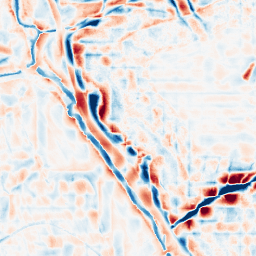
Category: wavelet
Decomposition family: wavelet_biorthogonal
Decomposition parameters: wavelet: bior2.4
level: 4
Upsampling method: quartic
Upsampling parameters: scale: 2
Upsampling scale: 2